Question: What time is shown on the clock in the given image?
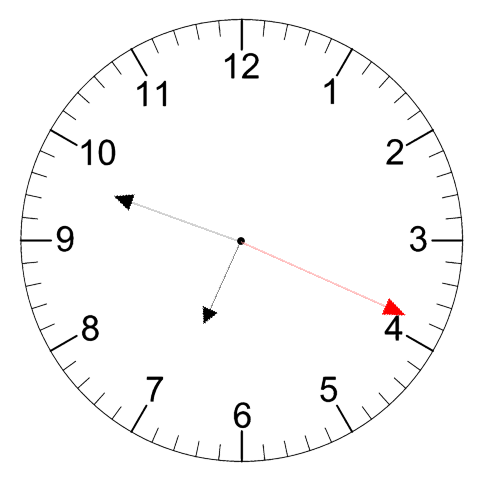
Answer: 06:48:19